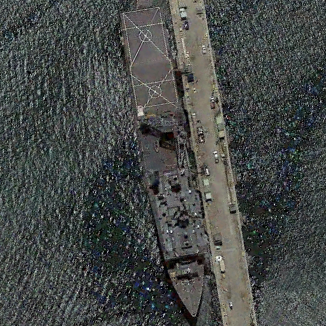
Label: combat